Question: I have 2 graphs (shown below). They show average wait times by day. The time span is from Aug 1 to October 30, but we are missing all of September.
I think these graphs are misleading, but wasn't sure what the "best practice" was in dealing with this. Should I just split graphs in 2? One for August and one for October?
Another possibility would be to add a zero for all September dates?

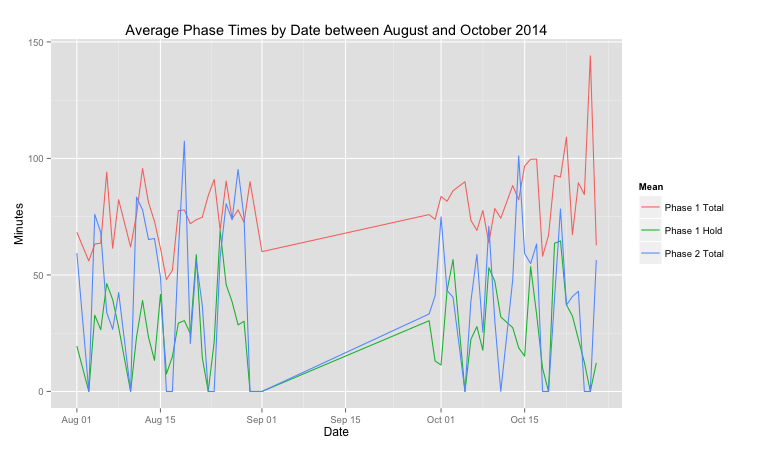
Answer: It would be best if you could somehow avoid plotting data that don't exist. Sometimes it gives a wrong impression. I personally disagree with @g-grothendieck's comment about the second plot, however only from an aesthetic perspective. There are indeed no points in September, but the line is slightly misleading.
To avoid plotting points in a chart you should set them as 'NA'. 'ggplot' would then disregard them. An example of how you could achieve it is below:
'''
library(ggplot2)
# The 4 lines below create your data.frame
# This is the vector of all your dates
x=seq(from=as.Date('2014-08-01'),to=as.Date('2014-10-30'),by='1 day')
# this is your original data.frame
df=data.frame(DAY=x, P1=runif(length(x)), P2=runif(length(x)), P3=runif(length(x)))
# and there are no lines inside this date-range
df<-df[df$DAY<='2014-08-29' | df$DAY>='2014-09-28',]
#If you create another data.frame with a left join across al dates, you would get NAs in the missing dates.
df.2<-merge(data.frame(DAY=x),df, by='DAY',all.x=TRUE)
ggplot(df.2,aes(DAY,P1))+geom_line()
'''
Plotting, would have this effect:

It is not necessarily the best way to do it, but I think it is cleaner. No data, means no data points.
Thanks